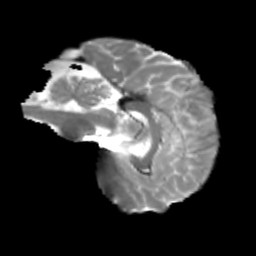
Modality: T2w
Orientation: sagittal
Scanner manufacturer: siemens
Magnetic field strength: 3 T
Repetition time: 4 s
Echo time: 0.0594 s